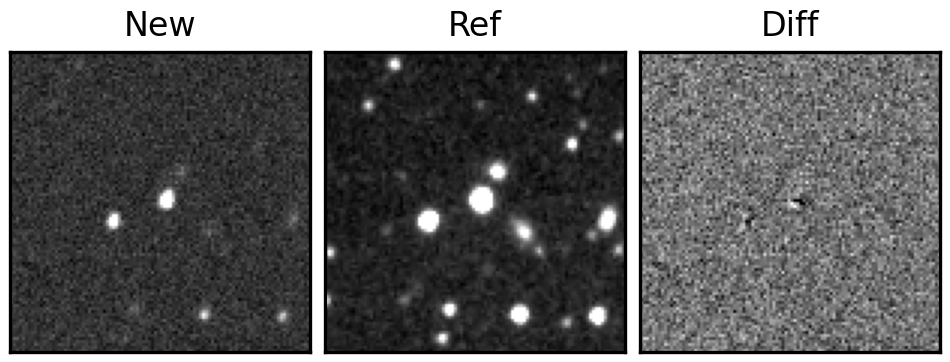
Label: bogus